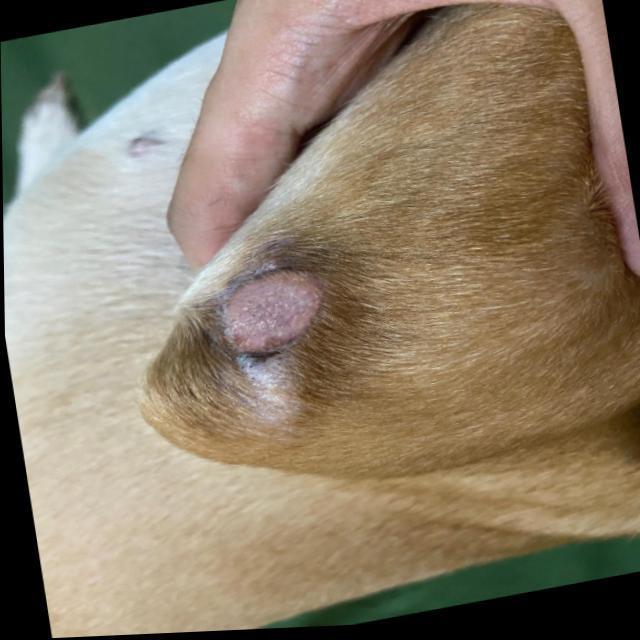
Canine ringworm (Dermatophytosis) — fungal infection caused by Microsporum or Trichophyton. Presents with circular alopecia, scaling, crusting, and broken hairs.